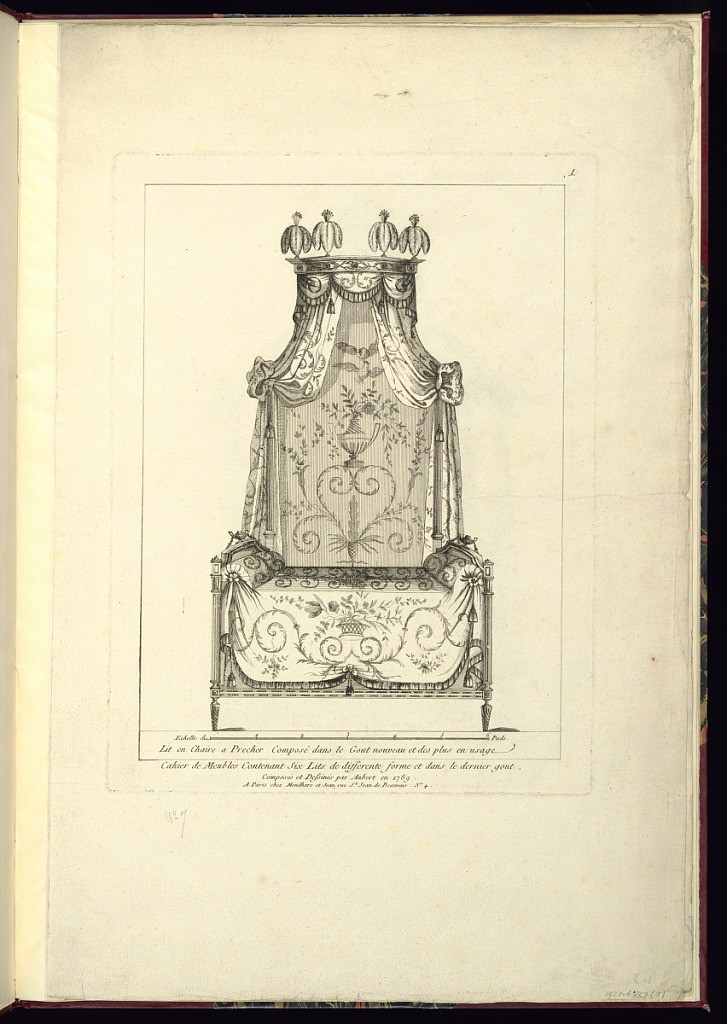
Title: Cahier de Muebles Contenant Six Lits de differente forme et dans le dernier gout
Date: ca. 1789
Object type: Print
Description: Bed design with draperies